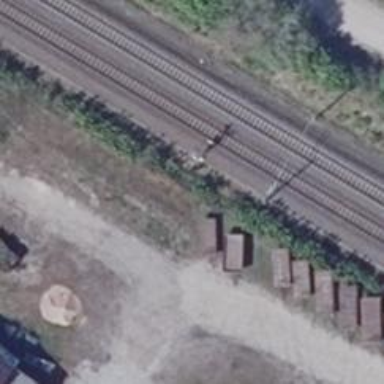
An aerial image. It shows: Railway signal.